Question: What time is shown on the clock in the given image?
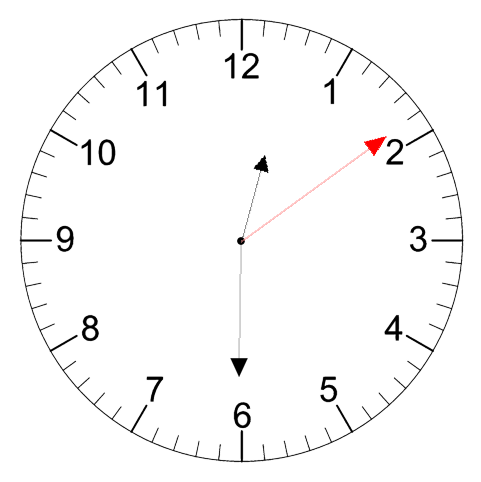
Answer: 12:30:09